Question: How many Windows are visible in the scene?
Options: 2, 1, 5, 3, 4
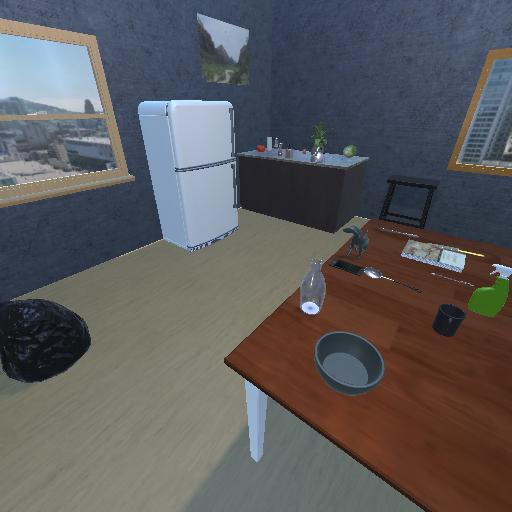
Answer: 2